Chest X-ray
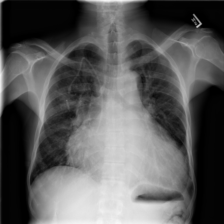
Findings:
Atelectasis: negative
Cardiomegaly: positive
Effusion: negative
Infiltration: negative
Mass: negative
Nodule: negative
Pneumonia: negative
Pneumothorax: negative
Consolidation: negative
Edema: negative
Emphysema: negative
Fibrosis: negative
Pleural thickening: negative
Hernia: negative